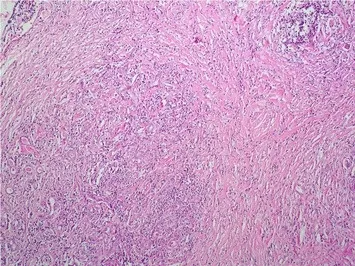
Higher magnification showing the residual glands that are encircled by the proliferation (haematoxylin & eosin stain, x 200).
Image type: pathology (h&e)